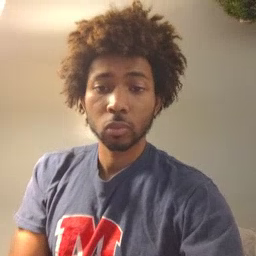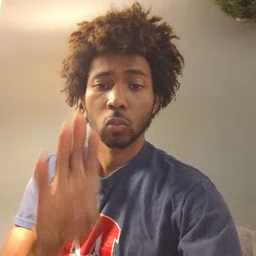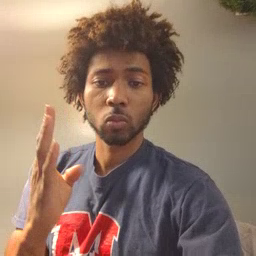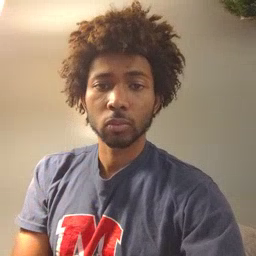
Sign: open